Question: I'm wondering if any HTML tag exists to create lists from example 1 instead of example 2:

Is this 'ul'/'ol' element with 'b' tag inside? Or maybe 'dl', 'dt' and 'dd'? I'm sorry if this is too easy question but I really have no idea. Technically, according to W3 specification, it can also be 'figure' element but none of these will produce this nice indentation. Does this require CSS? If so, what kind of CSS?
References:
- <URL>
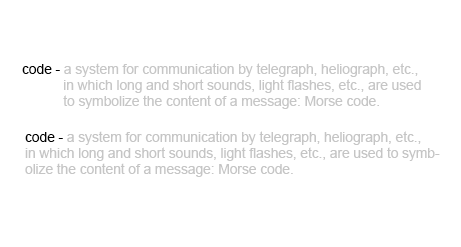
Answer: What you've posted there is a classic use for a definition list ('<dl>'). Here is another way you could do it:
'''
<!DOCTYPE html>
<html lang="en">
<head>
<meta charset="utf-8">
<style media="all">
dl, dt, dd {margin:0; padding: 0;}
dl {width: 300px;}
dt {float: left;}
dd {overflow: hidden; padding-left: 14px; position: relative;}
dd:before {content: "-"; position: absolute; top: 0; left: 4px;}
</style>
</head>
<body>
<dl>
<dt>code</dt>
<dd>a system for communication by telegraph, heliograph etc., in which long and short sounds, light flashes etc. are used to symbolize the content of a message ...</dd>
</dl>
</body>
</html>
'''